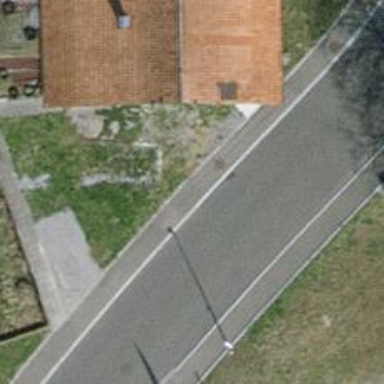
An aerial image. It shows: Asphalt sidewalk.